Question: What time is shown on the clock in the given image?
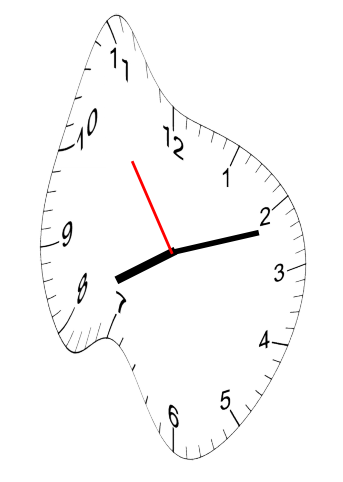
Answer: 08:11:54